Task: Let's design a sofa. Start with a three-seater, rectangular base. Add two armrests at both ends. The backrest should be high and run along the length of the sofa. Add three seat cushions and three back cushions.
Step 180:
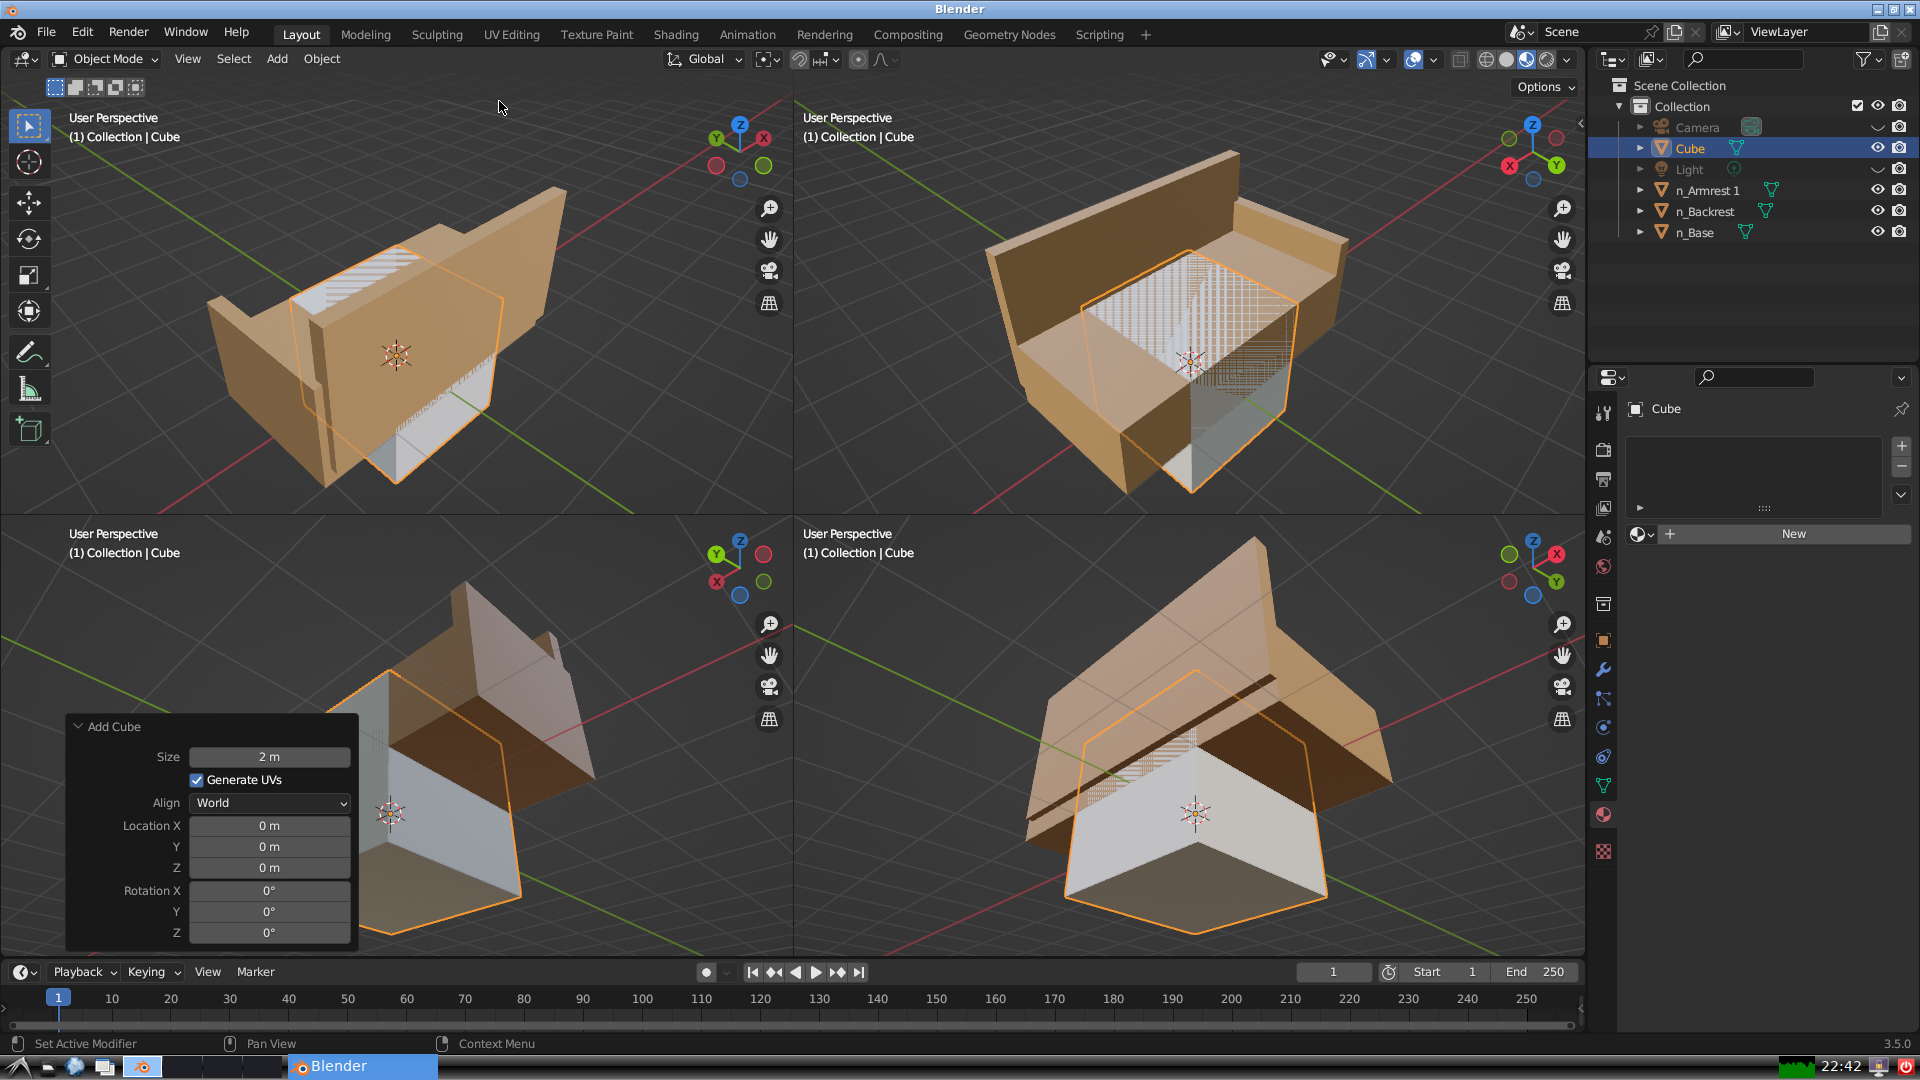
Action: {"mouse_move": [270, 757]}